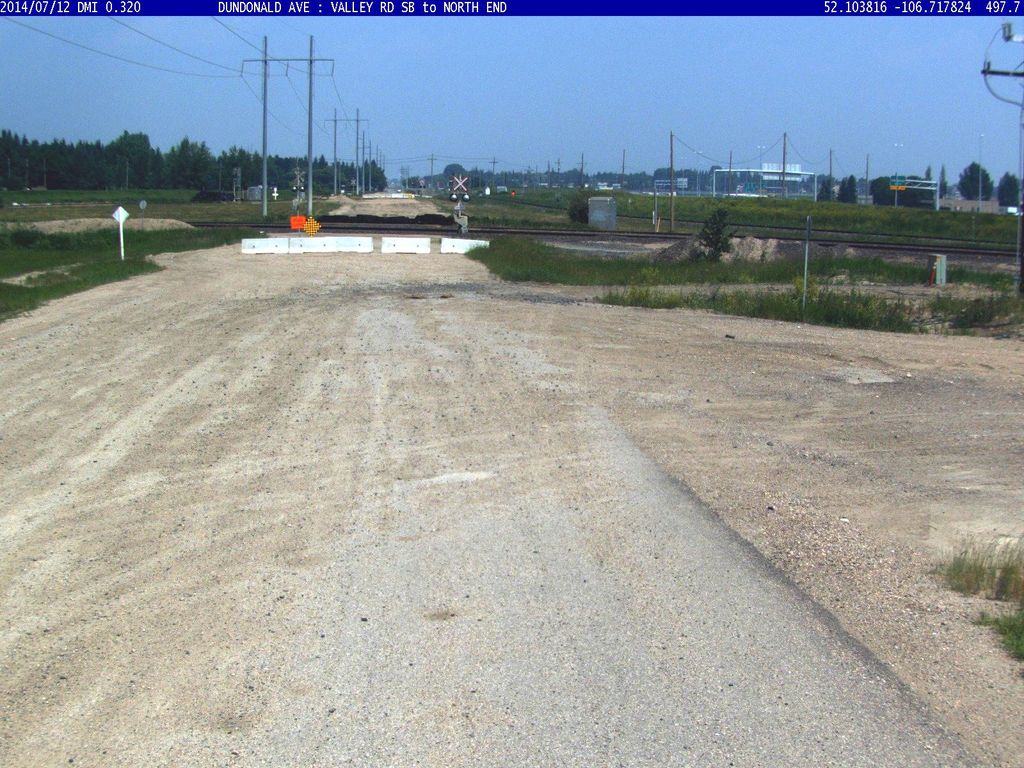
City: saskatoon